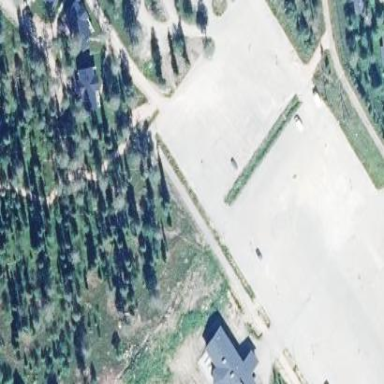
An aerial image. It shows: Parking area with unpaved surface.